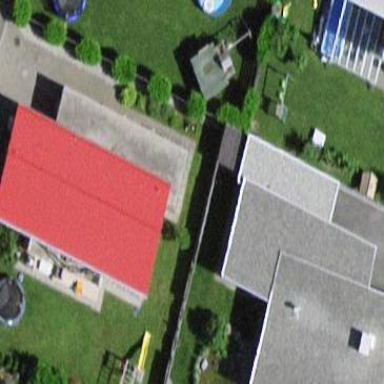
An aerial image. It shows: Simple and straightforward house.